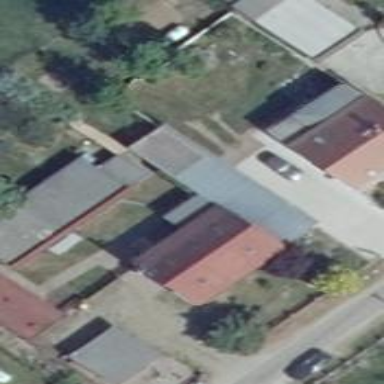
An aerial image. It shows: Garage.